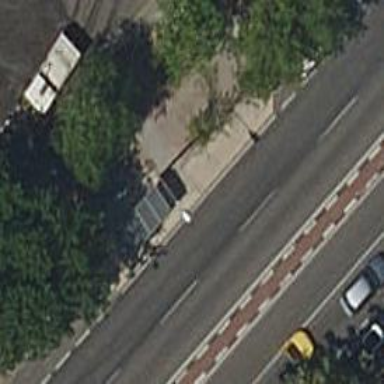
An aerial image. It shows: Bus stop with platform for public transport.